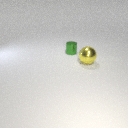
large yellow metal sphere to the right of small green metal cylinder